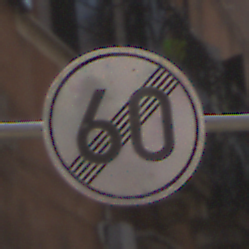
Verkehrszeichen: EndeGeschwindigkeit60
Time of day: Midday
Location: Outdoor (Urban)
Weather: Clear
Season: NotSpecified
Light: Natural